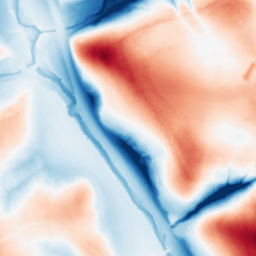
Category: edge_preserving
Decomposition family: guided
Decomposition parameters: radius: 32
eps: 0.1
Upsampling method: bspline
Upsampling parameters: scale: 8
Upsampling scale: 8